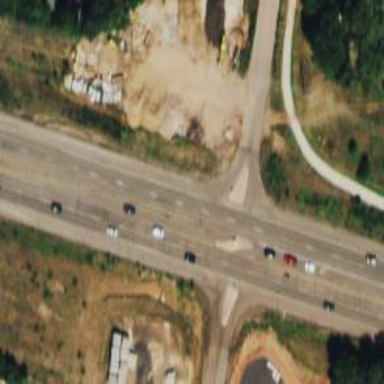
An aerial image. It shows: Asphalt trunk link road.